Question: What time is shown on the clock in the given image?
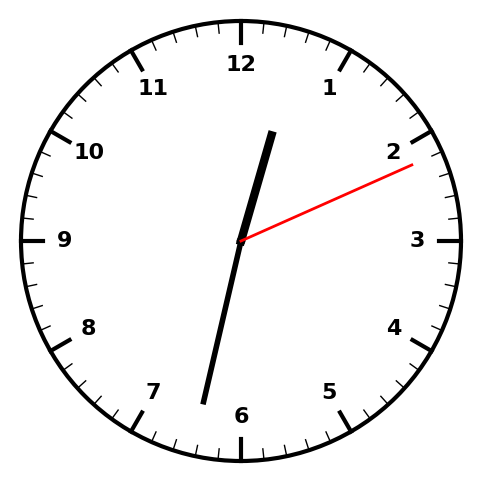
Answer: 12:32:11